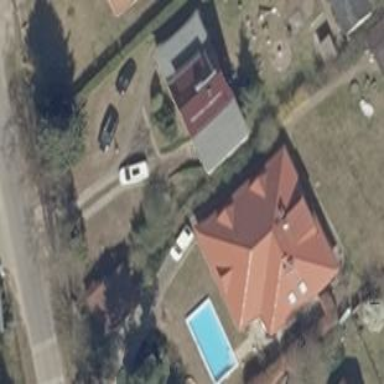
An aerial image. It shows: Hipped roof house.